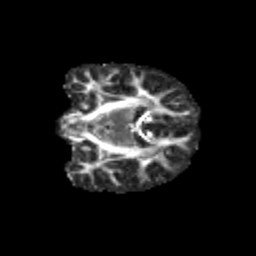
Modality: FA
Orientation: coronal
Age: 11
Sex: male
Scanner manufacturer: siemens
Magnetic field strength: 3 T
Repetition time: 3.8 s
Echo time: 0.07 s